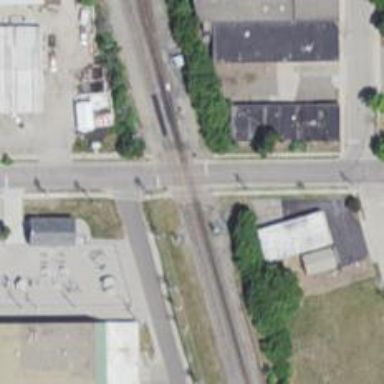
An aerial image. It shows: Railway crossing.